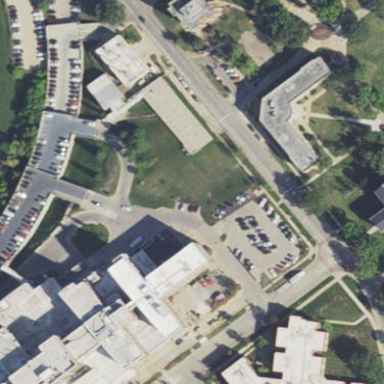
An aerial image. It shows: View of university building.